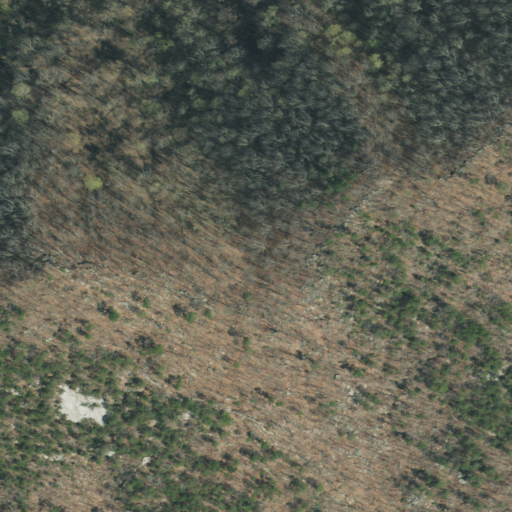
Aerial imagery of gap in Tennessee named Notchy Gap containing deciduous forest and mixed forest